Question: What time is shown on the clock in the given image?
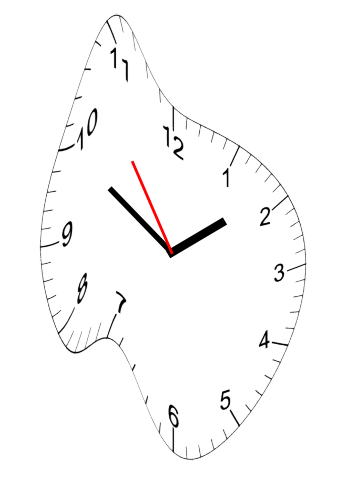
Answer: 01:49:54